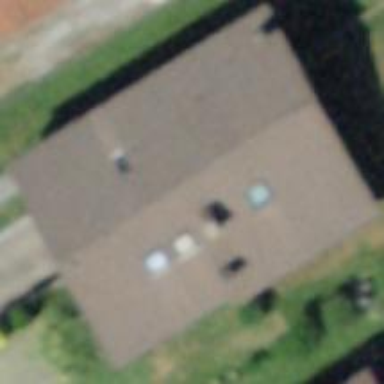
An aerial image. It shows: Simple house.